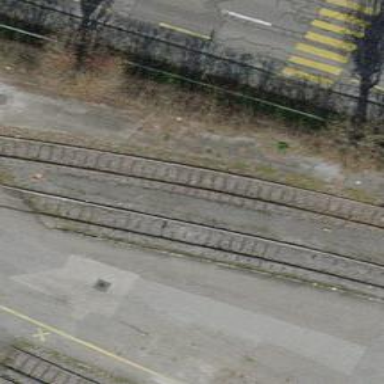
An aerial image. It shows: Railway yard with one track. The railway is electrified with contact line.